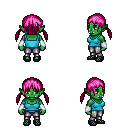
a pixel art fantasy rpg character, female body template, orc, green skin, teal pirate shirt, metal pants, pink twin-tailed hairstyle, white cloth bracers, ghillies, four views (front, back, left, right), 2x2 character sprite sheet, small pixel art, hard edges, no anti-aliasing